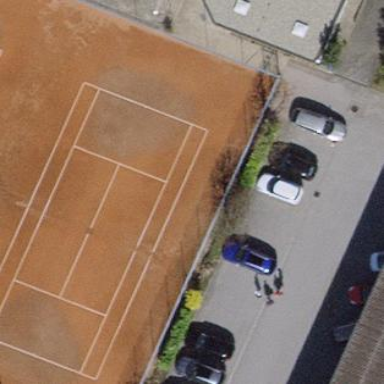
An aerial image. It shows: Tennis court on the leisure land pitch.